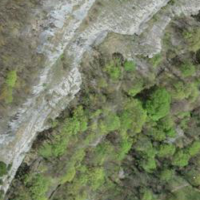
EUNIS habitat code: 43
Species observed at this site:
Hippocrepis emerus